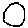
Label: circle